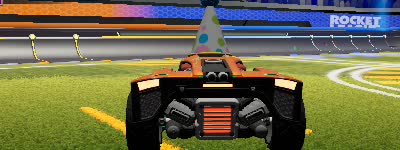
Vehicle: breakout